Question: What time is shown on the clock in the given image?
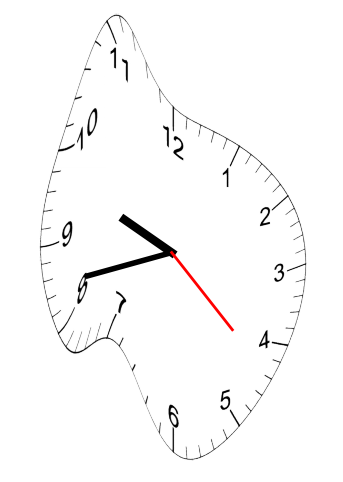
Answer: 09:42:22